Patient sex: F
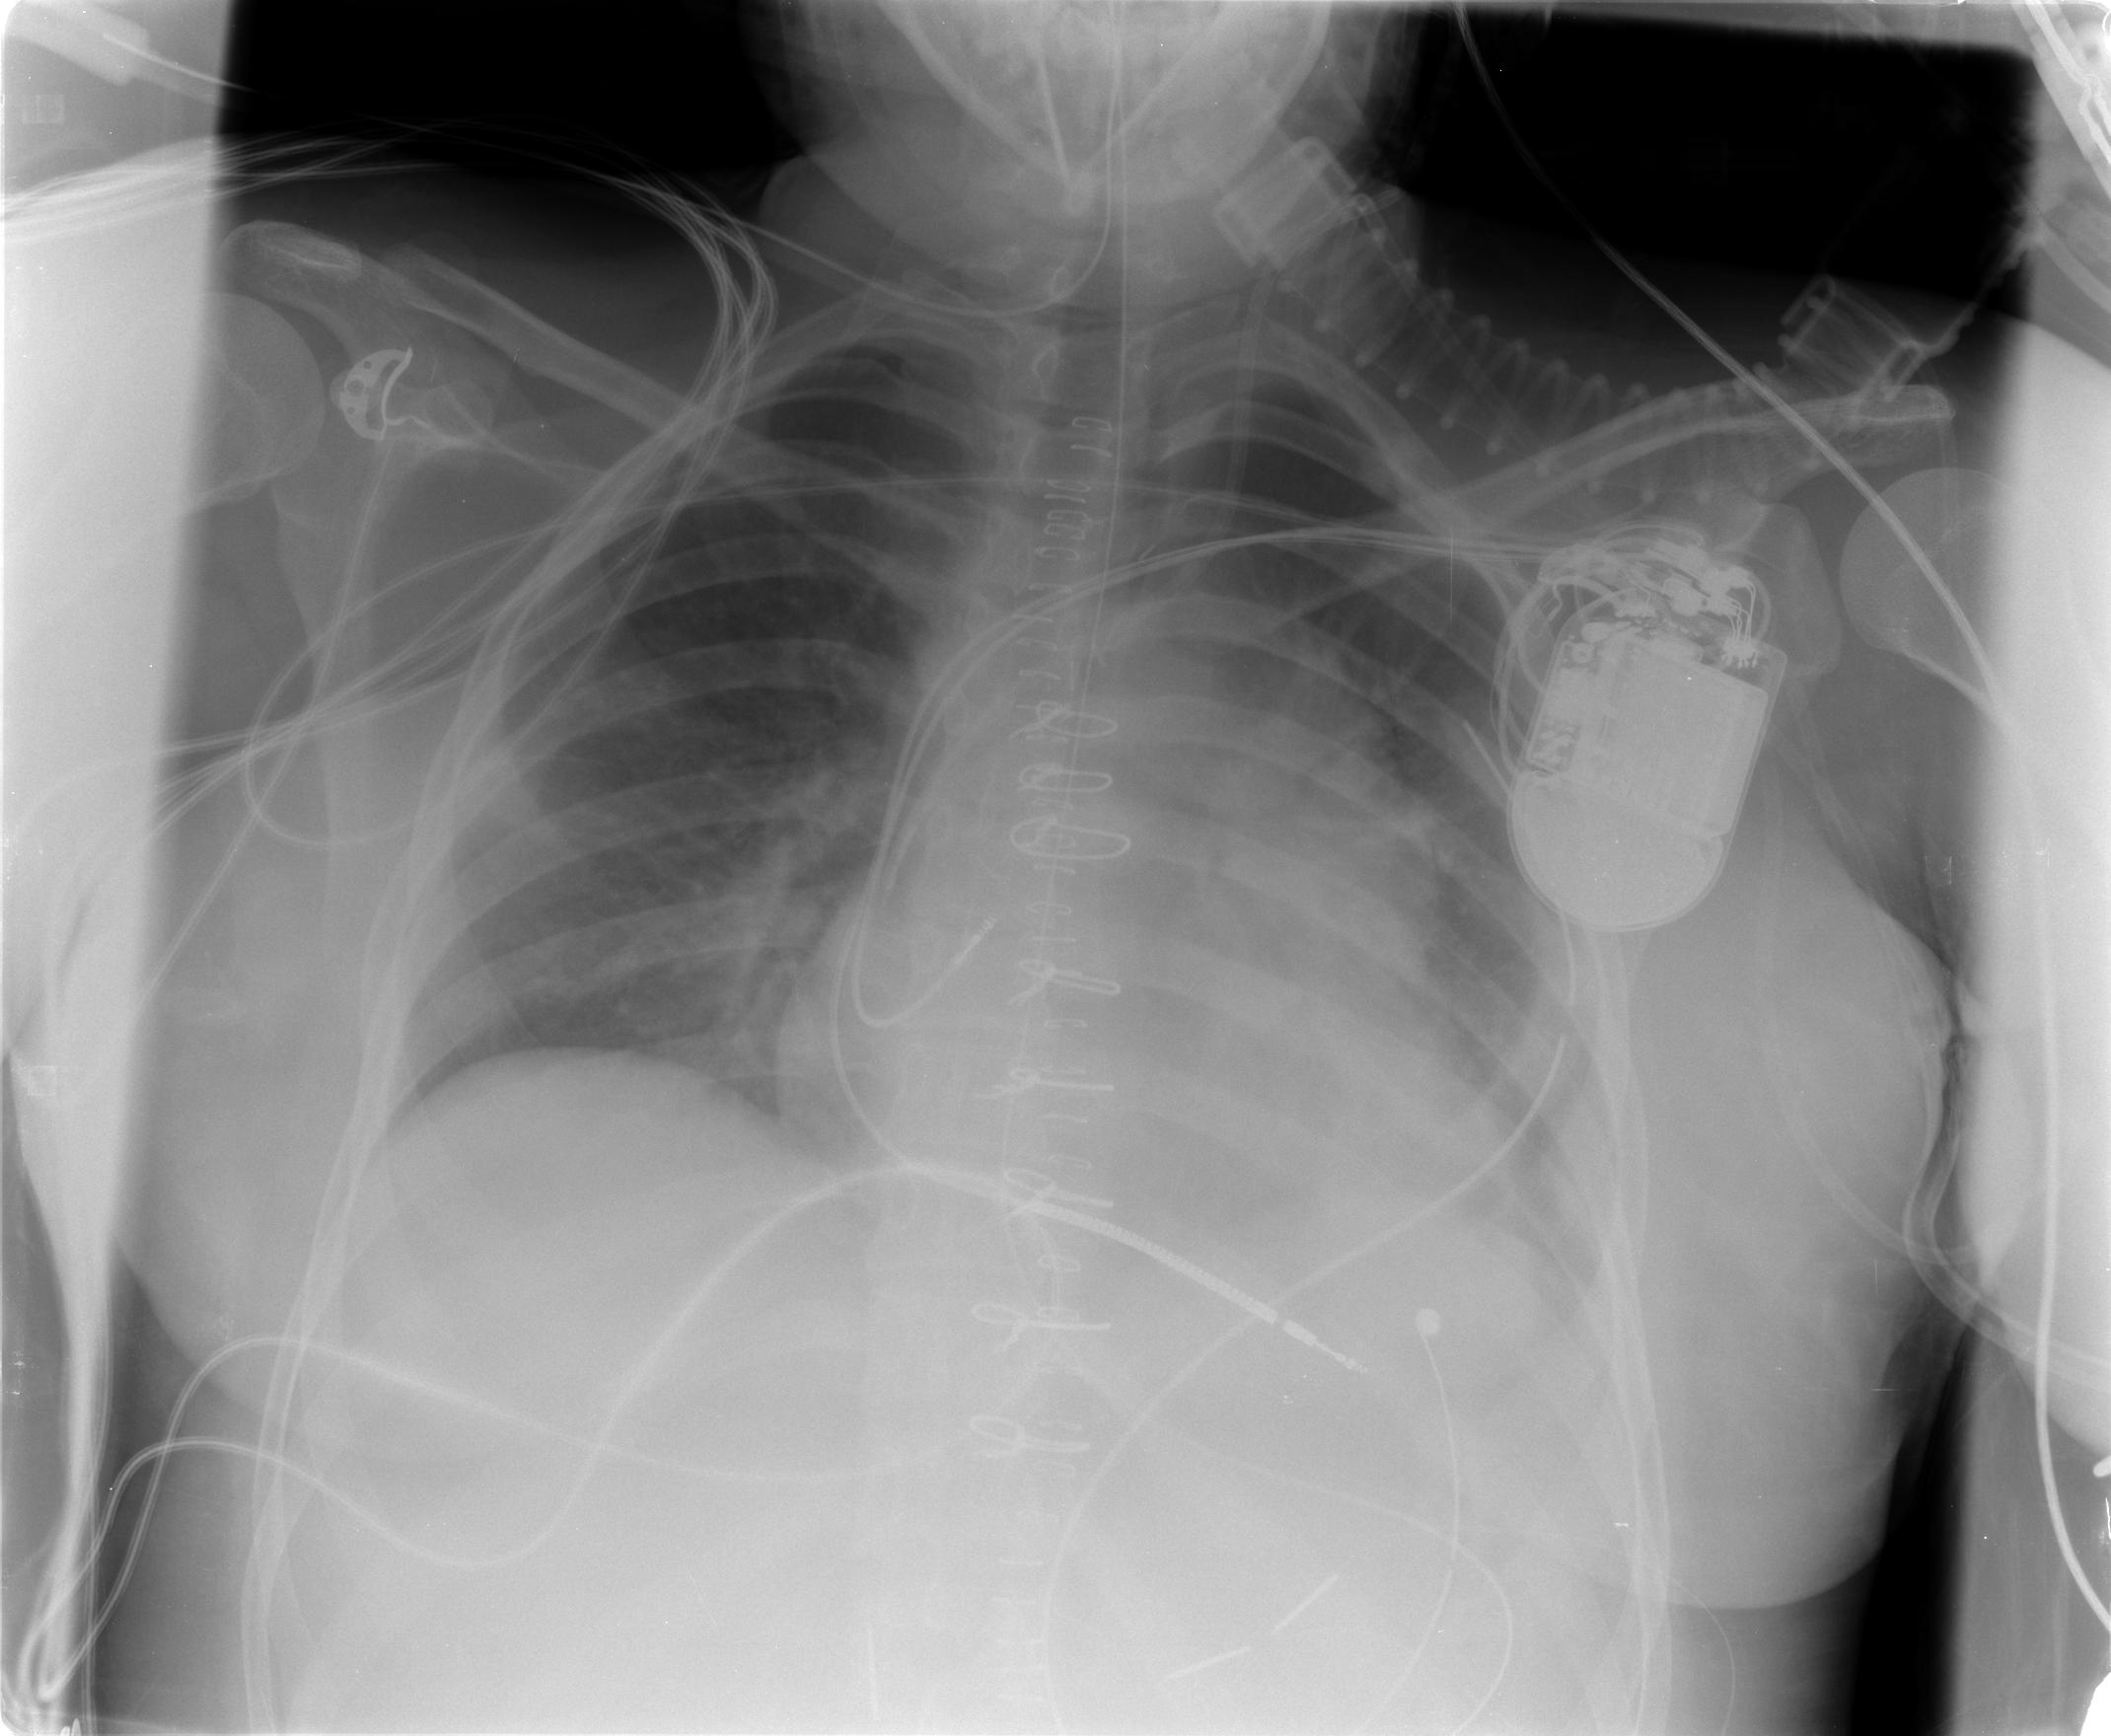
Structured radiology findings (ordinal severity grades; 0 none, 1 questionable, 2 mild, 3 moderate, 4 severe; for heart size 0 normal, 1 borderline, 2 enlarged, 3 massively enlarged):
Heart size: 2
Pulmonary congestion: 0
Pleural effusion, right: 2
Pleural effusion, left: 2
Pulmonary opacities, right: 0
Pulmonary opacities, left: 2
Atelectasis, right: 2
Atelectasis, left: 2